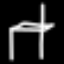
Label: chair